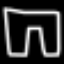
Label: pants